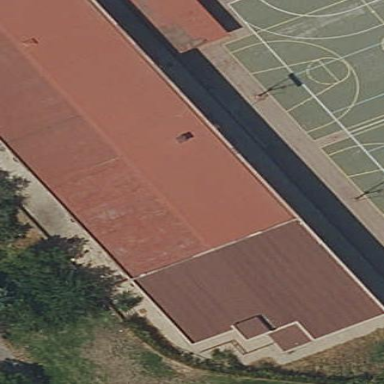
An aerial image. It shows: School building.